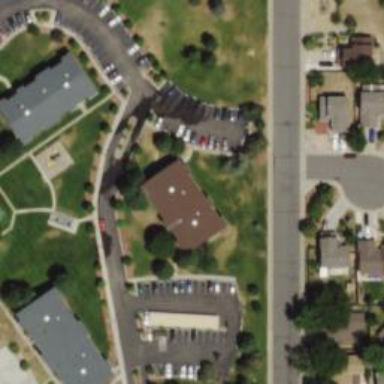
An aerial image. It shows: Parking space.